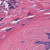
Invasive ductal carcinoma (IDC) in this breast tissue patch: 1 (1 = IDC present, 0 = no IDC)